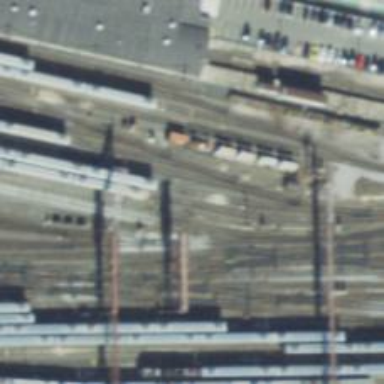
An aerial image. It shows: Railway yard in service.